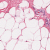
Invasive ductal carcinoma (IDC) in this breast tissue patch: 0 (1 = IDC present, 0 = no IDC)